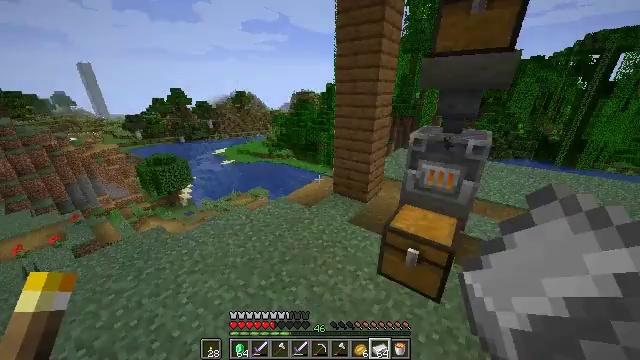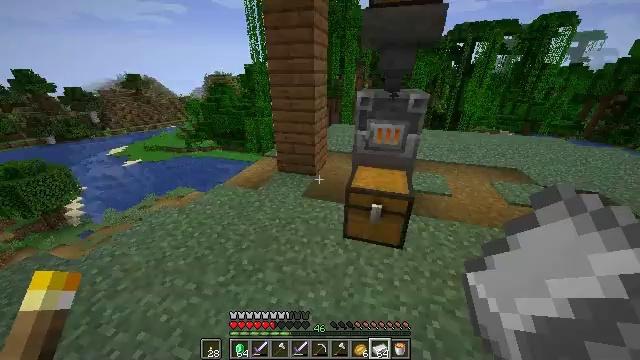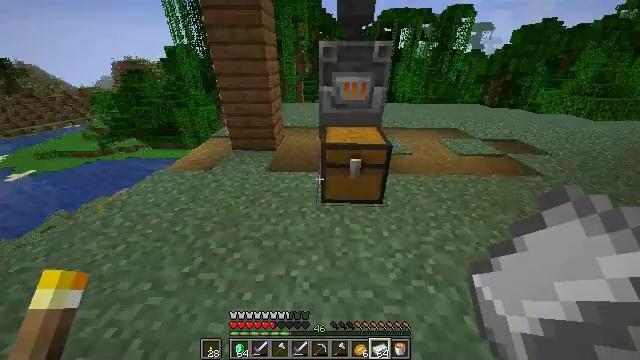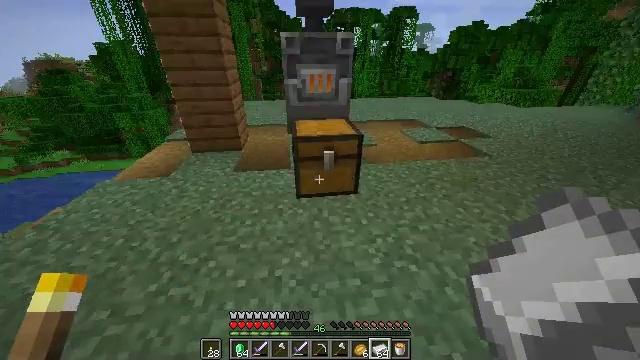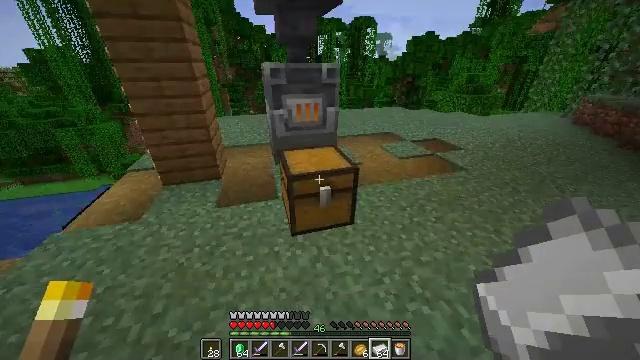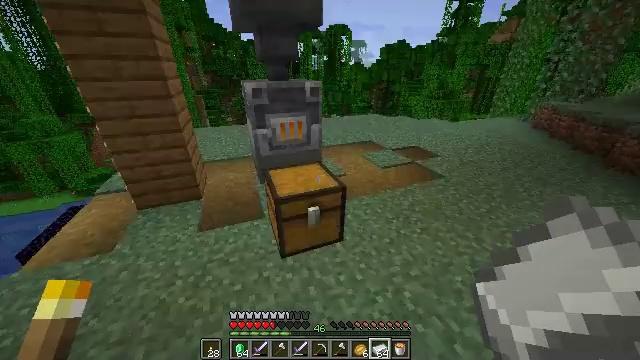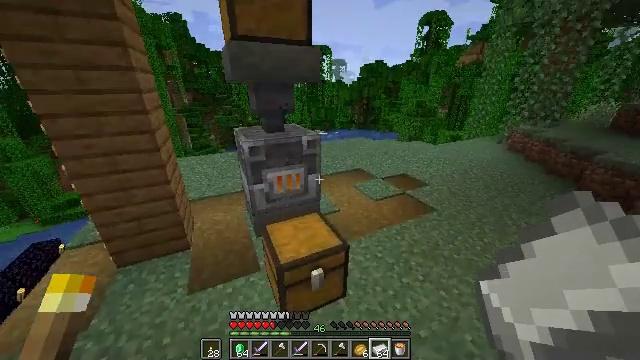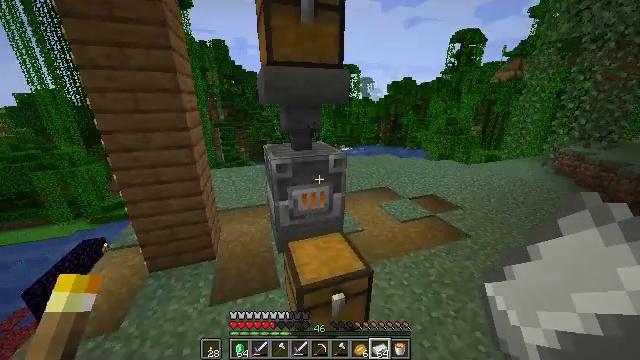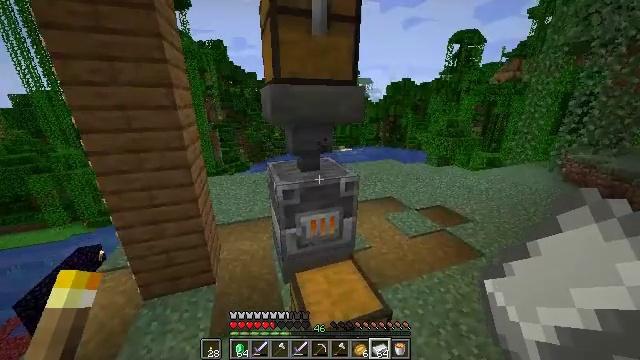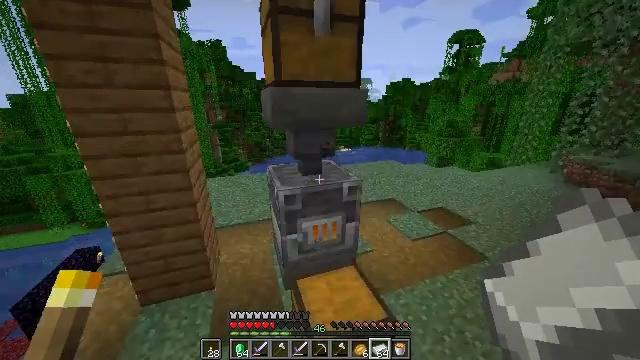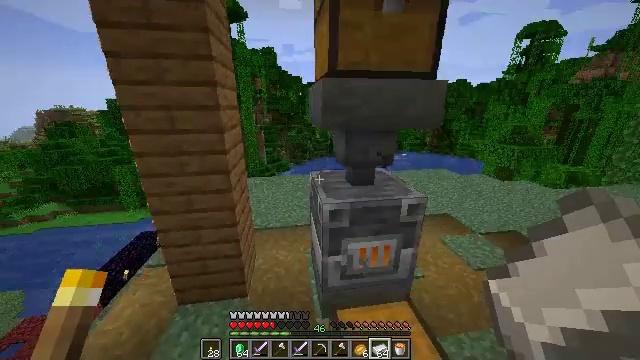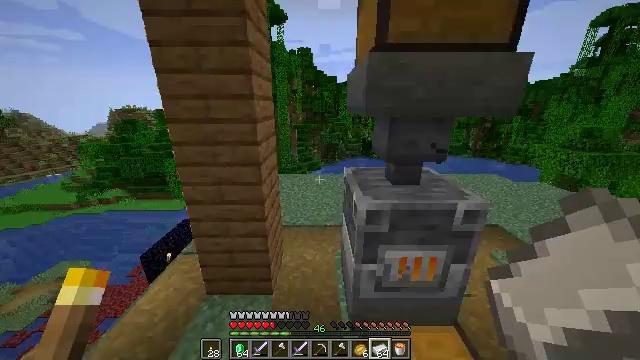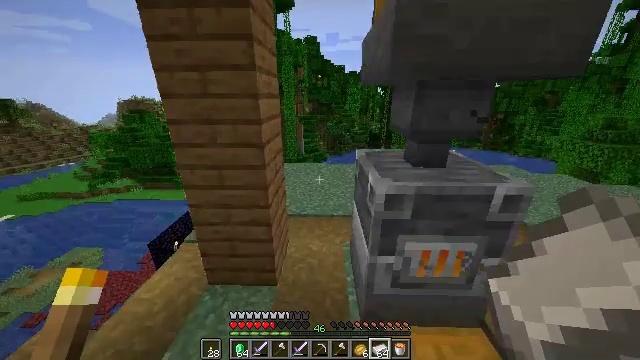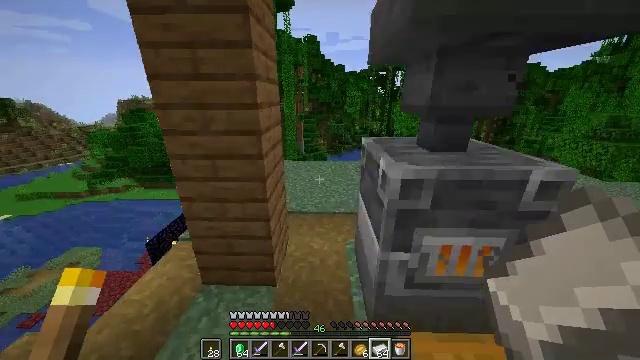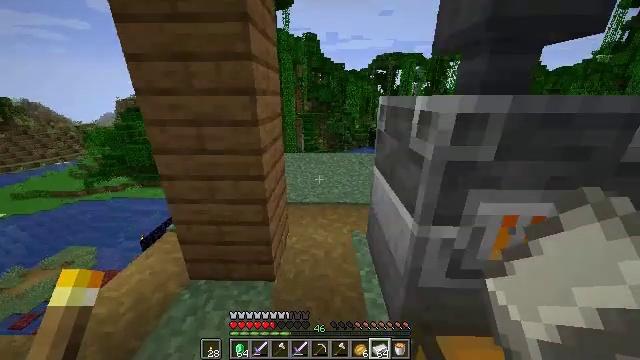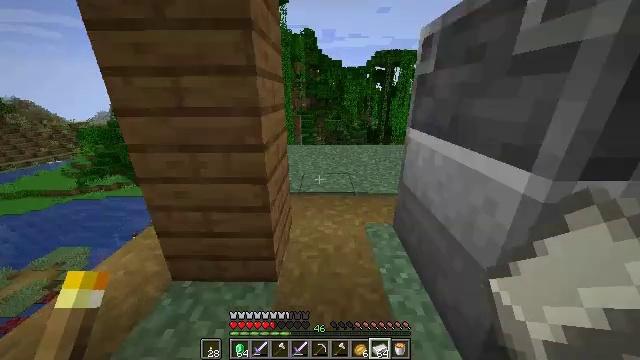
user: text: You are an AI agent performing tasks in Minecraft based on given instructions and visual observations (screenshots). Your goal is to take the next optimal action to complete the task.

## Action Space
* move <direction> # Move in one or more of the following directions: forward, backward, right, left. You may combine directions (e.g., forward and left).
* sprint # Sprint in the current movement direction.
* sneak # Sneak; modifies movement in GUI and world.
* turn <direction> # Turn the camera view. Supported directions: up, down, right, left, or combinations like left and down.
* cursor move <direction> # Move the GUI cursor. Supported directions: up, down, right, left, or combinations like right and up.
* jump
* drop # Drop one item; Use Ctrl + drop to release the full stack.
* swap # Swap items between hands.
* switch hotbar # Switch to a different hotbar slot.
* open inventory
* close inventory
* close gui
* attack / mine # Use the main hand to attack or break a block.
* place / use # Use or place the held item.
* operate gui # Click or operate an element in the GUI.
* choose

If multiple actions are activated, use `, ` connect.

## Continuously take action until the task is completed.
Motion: motion action
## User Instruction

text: Make a chainmail chestplate using the appropriate recipe.
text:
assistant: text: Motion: move forward, sprint, turn right and down, jump
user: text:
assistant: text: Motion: move forward, sprint, turn right and down, jump
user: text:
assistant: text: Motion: move forward, sprint, turn right, jump
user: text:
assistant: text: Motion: move forward, sprint, turn right and up, jump
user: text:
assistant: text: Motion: move forward, turn right and up, jump
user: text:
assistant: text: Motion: move forward, turn right and up
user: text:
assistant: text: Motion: move forward, turn left and up
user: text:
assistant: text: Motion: move forward
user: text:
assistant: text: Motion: move forward
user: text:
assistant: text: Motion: move forward and move left, turn left
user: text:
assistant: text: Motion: move forward and move left, turn left
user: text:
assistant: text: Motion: move forward and move left, turn left and down
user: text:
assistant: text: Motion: move forward and move left
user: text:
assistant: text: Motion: move forward and move left
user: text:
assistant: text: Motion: move forward and move left
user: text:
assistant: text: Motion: move forward and move left, turn right
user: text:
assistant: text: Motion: move forward and move left, turn right
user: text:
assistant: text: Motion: move forward and move left, turn right
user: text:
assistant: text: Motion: move forward and move left
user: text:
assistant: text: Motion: move forward and move left
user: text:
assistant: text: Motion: move forward and move left
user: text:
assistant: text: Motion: move forward and move left
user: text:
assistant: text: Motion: move forward and move left, turn right
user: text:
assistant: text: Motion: move forward and move left, turn right
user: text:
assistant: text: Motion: move forward and move left, turn right
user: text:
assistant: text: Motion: move forward and move left
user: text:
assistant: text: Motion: move forward and move left, turn right
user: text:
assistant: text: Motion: move forward and move left, turn right
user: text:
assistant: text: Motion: move forward and move left, turn right and up
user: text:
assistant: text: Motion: move forward, turn right and up